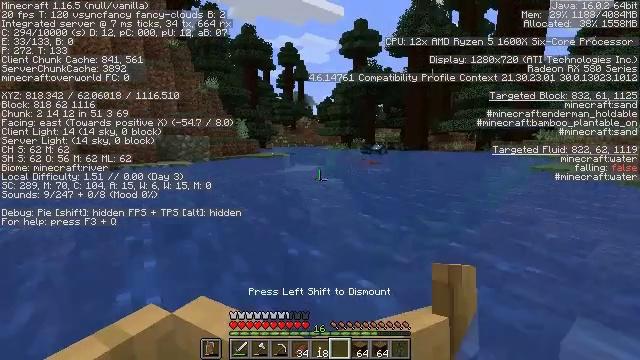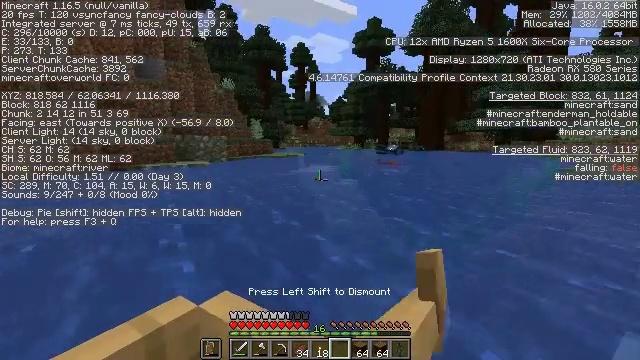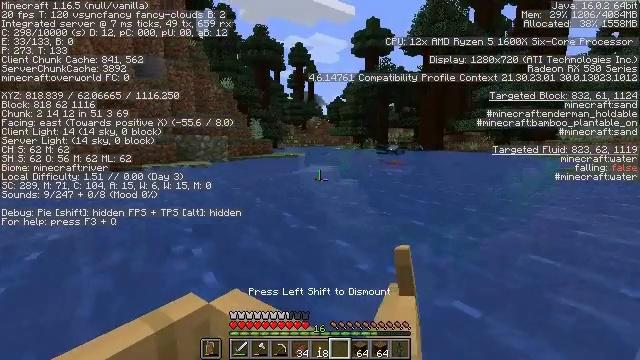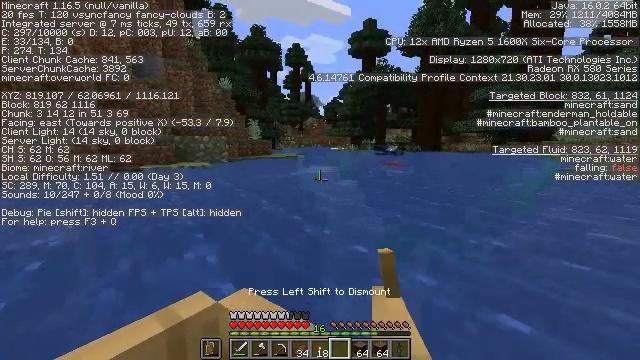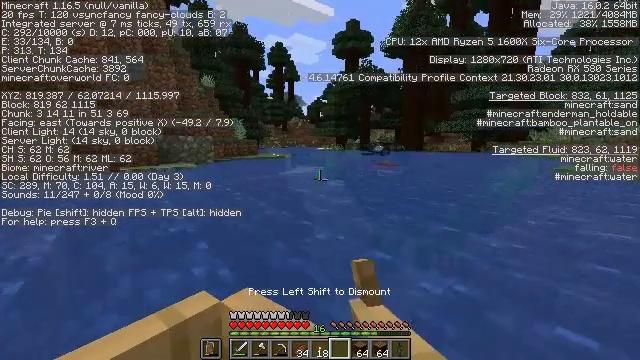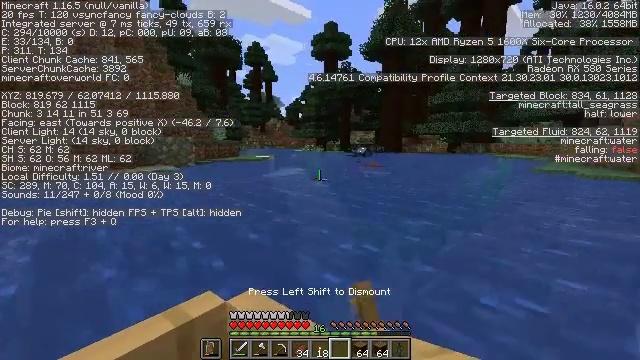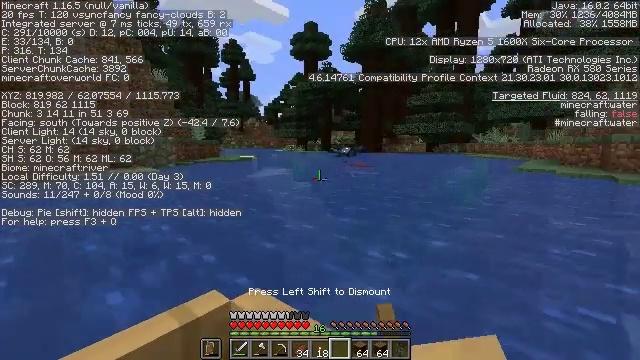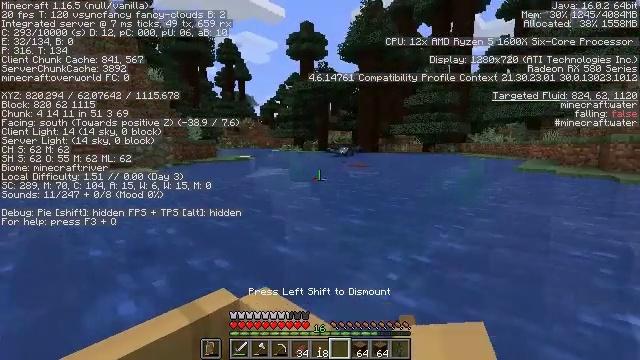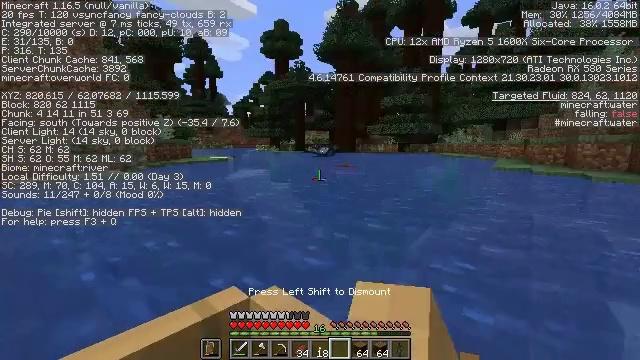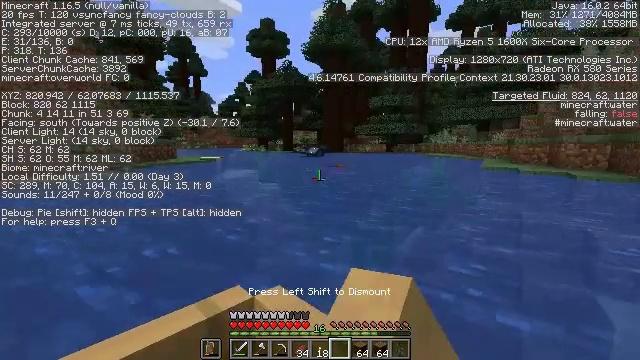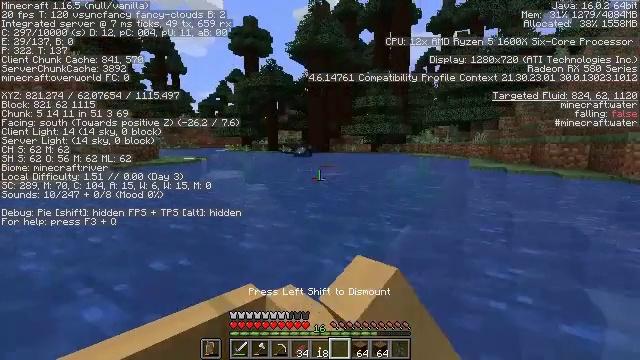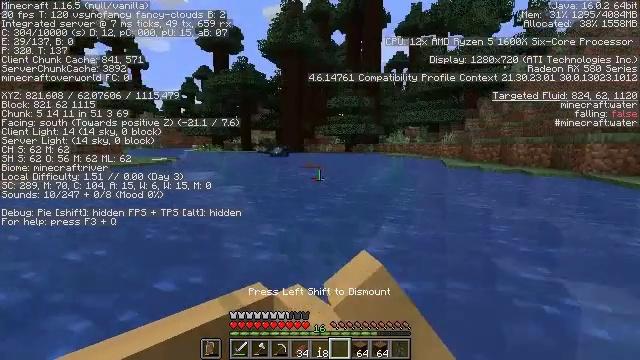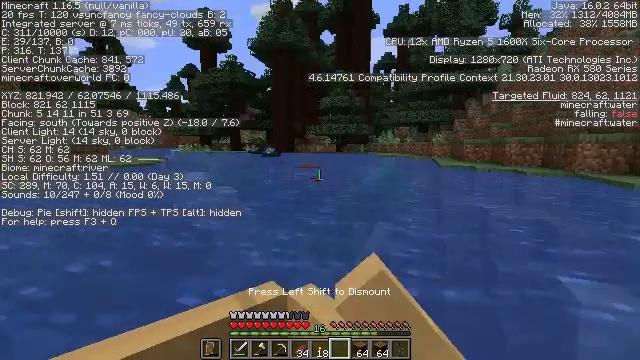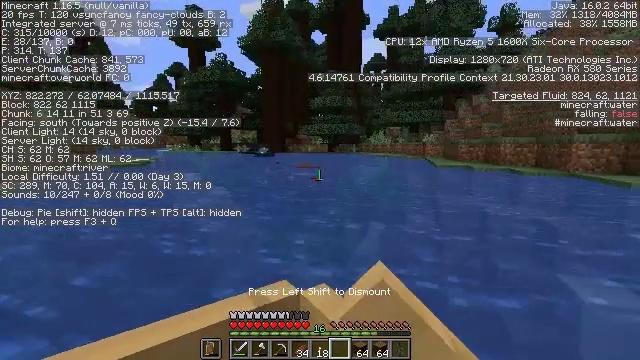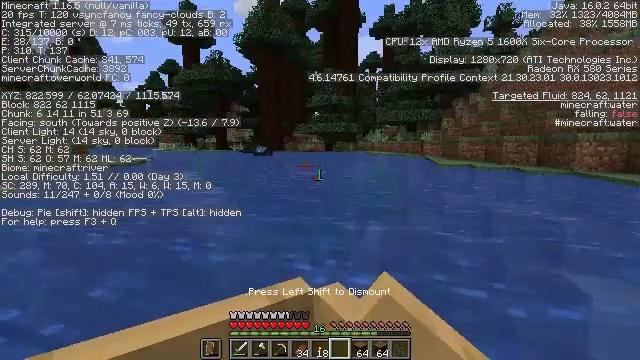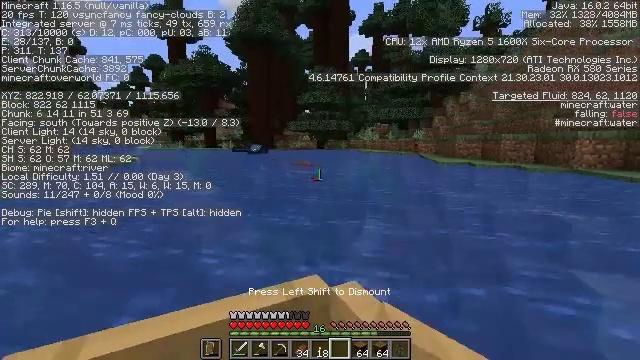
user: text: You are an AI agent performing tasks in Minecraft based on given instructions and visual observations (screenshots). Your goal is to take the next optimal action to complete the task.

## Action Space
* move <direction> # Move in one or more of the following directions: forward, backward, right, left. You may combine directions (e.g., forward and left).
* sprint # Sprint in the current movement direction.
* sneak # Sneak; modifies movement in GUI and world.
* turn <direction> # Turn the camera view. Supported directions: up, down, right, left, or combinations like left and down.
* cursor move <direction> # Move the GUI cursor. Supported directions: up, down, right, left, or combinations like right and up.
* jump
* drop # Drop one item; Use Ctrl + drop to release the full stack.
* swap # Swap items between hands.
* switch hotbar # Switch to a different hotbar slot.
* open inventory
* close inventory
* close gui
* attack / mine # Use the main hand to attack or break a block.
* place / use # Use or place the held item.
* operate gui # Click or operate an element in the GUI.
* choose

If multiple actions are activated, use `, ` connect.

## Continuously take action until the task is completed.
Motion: motion action
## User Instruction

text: Mine fern in the forest.
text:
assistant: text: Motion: move forward and move right, turn left
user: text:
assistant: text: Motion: move forward and move right, turn left
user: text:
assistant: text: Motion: move forward and move right, turn left
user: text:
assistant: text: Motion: move forward
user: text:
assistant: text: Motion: move forward and move right, turn left
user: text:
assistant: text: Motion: move forward and move right, turn left
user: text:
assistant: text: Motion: move forward and move right, turn left
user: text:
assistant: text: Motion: move forward and move right, turn left
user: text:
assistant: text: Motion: move forward and move right
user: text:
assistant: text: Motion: move forward and move right, turn left
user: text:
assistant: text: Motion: move forward, turn left
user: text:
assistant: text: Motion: move forward, turn left
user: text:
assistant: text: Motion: move forward, turn left
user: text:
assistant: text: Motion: move forward, turn left
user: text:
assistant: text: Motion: move forward, turn left
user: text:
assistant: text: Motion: move forward, turn left
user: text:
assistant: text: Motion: move forward, turn left
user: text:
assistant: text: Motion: move forward, turn left
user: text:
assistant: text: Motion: move forward, turn left
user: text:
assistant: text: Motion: move forward, turn left
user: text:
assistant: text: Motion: move forward, turn left
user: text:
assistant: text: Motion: move forward, turn left
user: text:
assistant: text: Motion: move forward and move left, turn left
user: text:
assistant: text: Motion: move forward and move left
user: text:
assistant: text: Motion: move forward and move left
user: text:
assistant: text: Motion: move forward, turn left
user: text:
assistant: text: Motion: move forward, turn left
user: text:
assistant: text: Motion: move forward, turn left
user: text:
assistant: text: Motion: move forward and move left, turn left
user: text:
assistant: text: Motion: move forward and move left, turn left